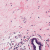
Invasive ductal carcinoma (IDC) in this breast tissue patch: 0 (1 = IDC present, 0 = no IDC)